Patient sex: F
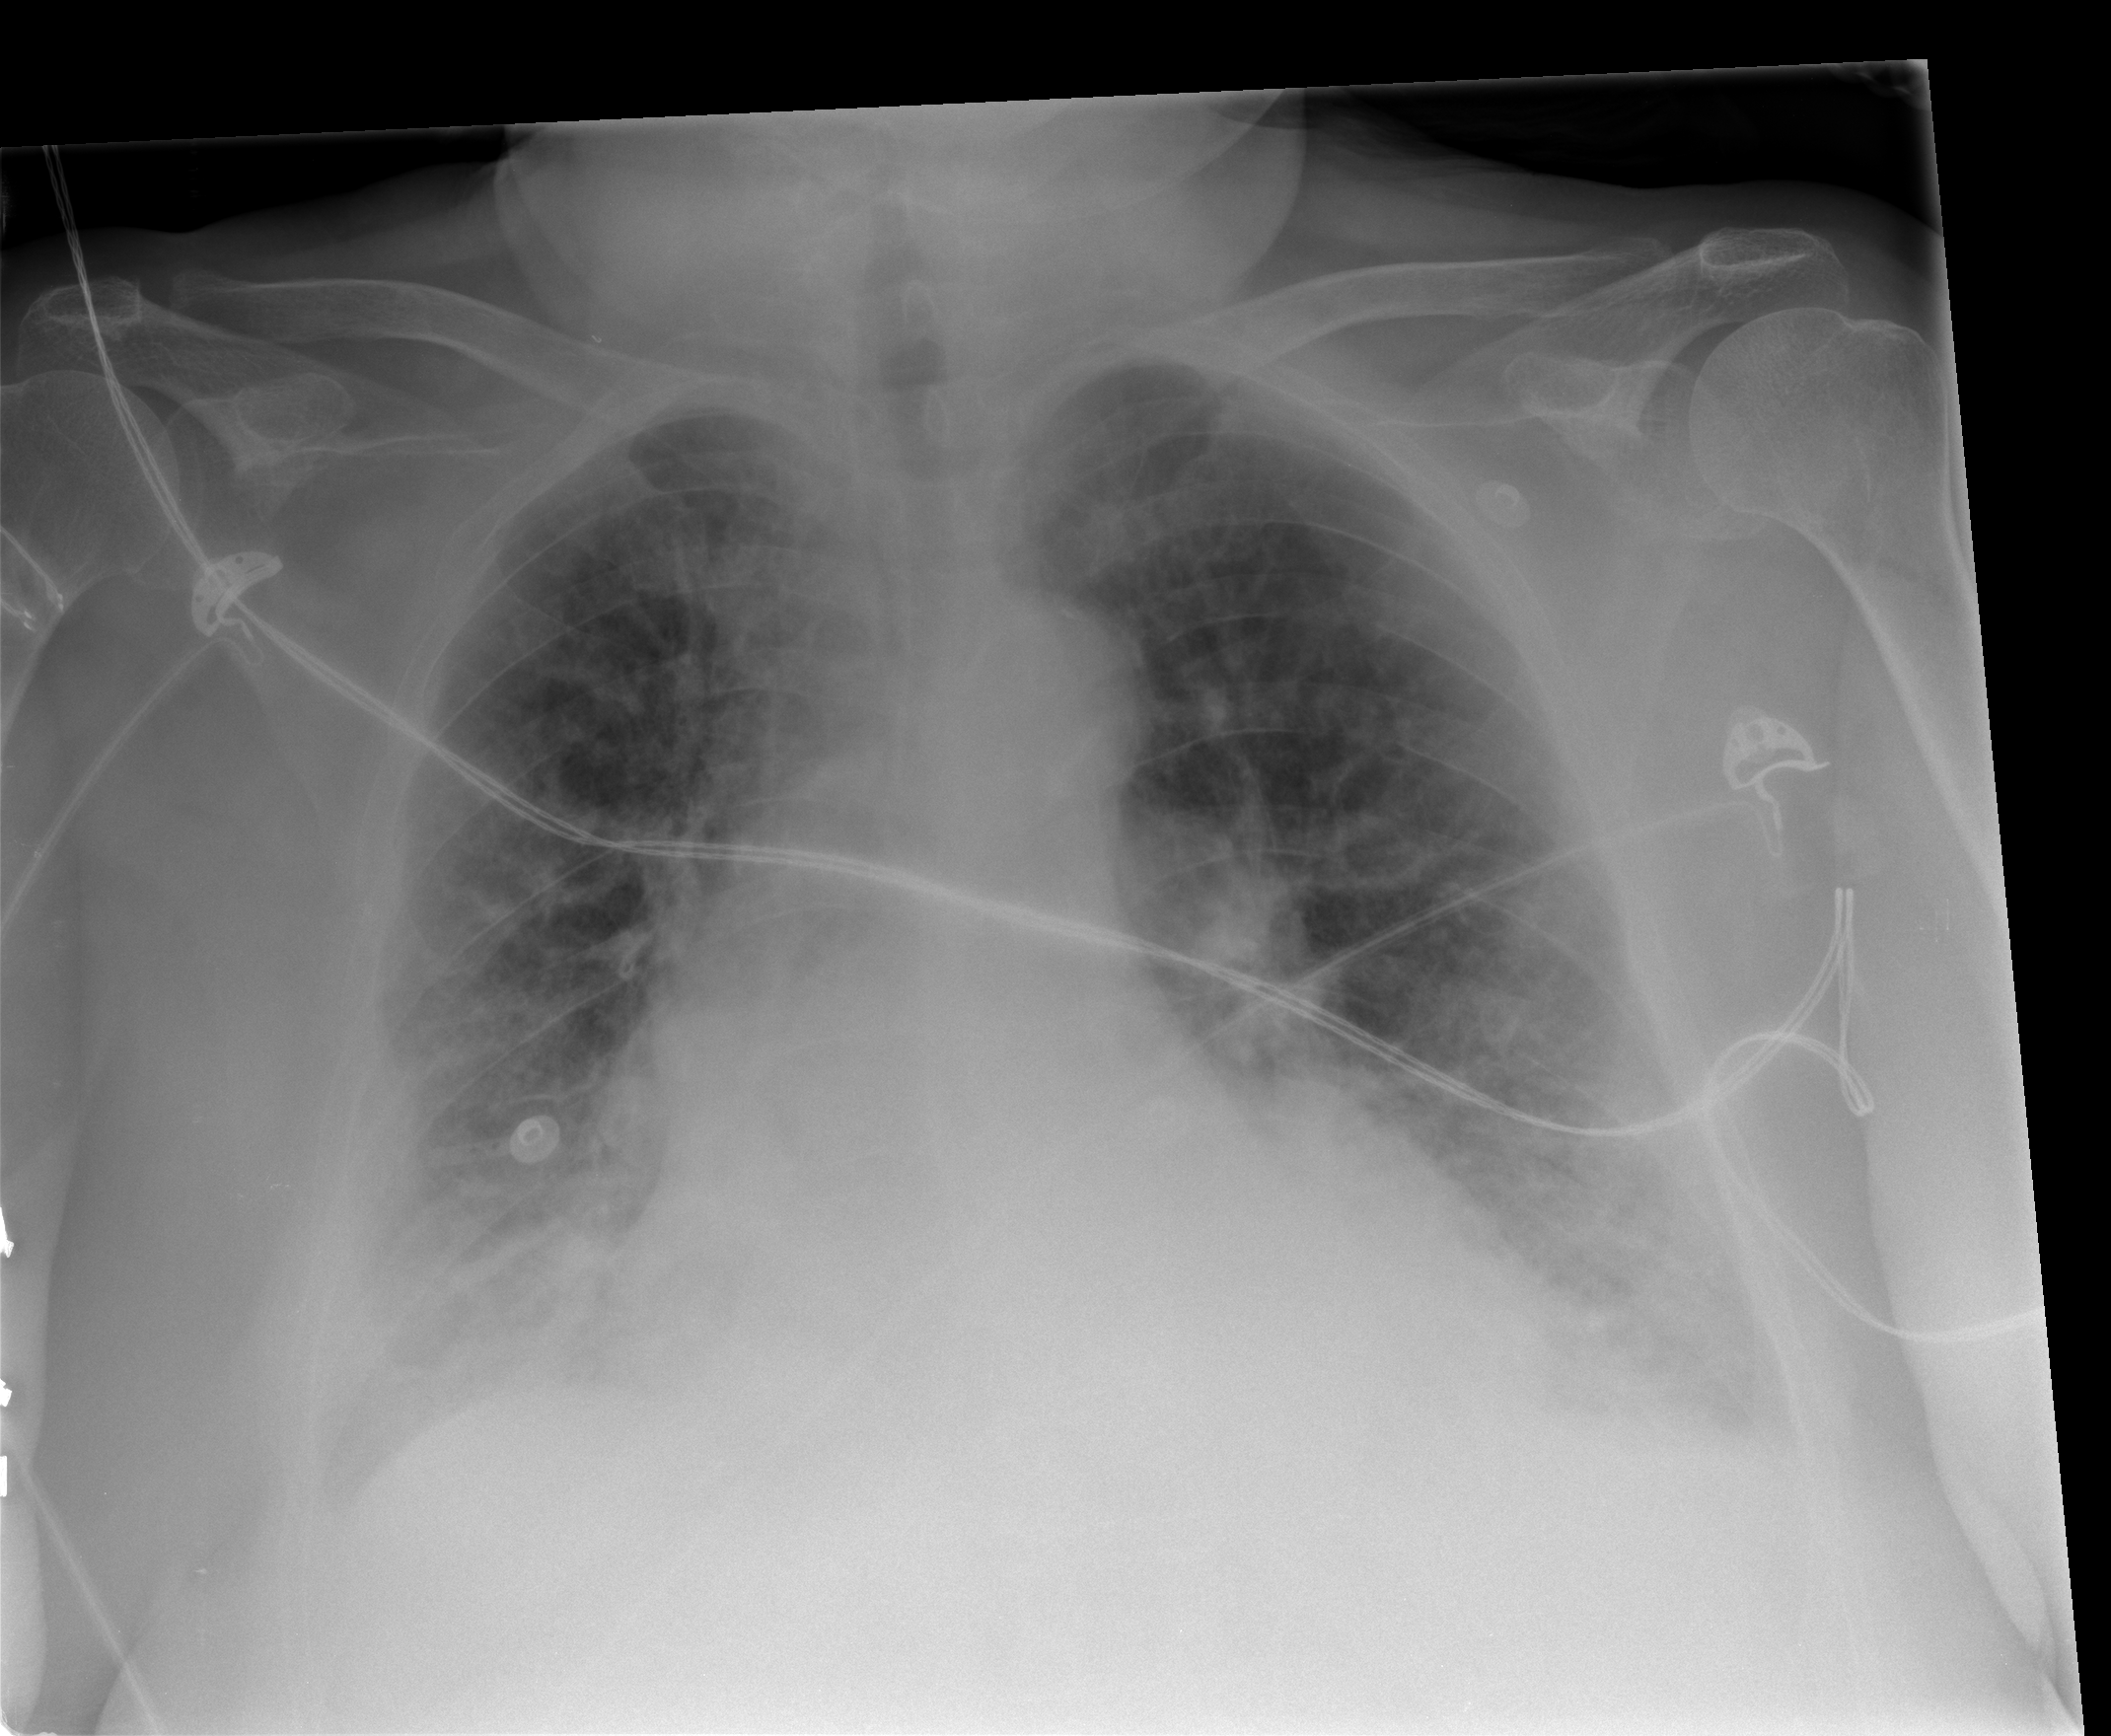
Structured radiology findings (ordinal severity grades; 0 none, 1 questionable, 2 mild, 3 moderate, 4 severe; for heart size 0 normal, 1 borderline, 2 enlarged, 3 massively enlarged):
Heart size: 2
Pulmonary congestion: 2
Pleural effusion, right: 1
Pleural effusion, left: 2
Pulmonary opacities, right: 0
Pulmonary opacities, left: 0
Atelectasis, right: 2
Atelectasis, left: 2